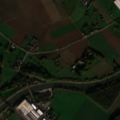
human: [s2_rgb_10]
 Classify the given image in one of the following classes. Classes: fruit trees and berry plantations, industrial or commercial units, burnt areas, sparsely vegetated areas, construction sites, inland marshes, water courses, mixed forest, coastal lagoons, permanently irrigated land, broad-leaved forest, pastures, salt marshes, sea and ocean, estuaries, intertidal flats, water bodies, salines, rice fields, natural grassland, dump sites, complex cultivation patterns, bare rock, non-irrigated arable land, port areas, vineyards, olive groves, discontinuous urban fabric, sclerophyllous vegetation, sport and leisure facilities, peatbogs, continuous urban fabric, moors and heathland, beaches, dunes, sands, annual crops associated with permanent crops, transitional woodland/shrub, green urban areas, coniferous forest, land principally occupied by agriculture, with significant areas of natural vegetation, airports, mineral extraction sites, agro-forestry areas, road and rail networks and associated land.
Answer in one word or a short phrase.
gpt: discontinuous urban fabric, industrial or commercial units, sport and leisure facilities, non-irrigated arable land, pastures, land principally occupied by agriculture, with significant areas of natural vegetation